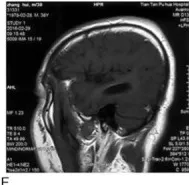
Postoperative brain CT and MRI images. (C-H) Nearly 5 months after surgery. (F) Sagittal view, T1WI.
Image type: radiology (mri)